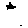
Label: star